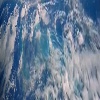
Label: cloud